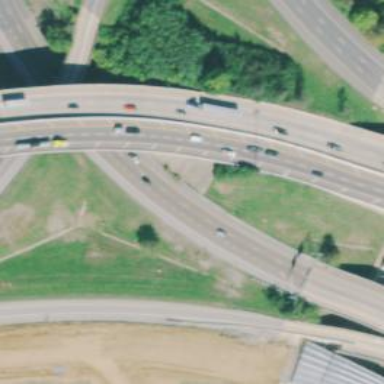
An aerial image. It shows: Bridge over motorway.